Question: I want to Implement following field in symfony2 . It have 2 Radio Buttons, and they are styled like Switch using some bootstrap styling.
<URL>
above html and bootstrap snippet displays desired output
'''
<div class="btn-group btn-toggle" data-toggle="buttons">
<label class="btn btn-primary active">
<input type="radio" name="options" value="option1"> On
</label>
<label class="btn btn-default">
<input type="radio" name="options" value="option2" checked=""> Off
</label>
</div>
'''
which outputs

for this example to work it require tag inside tag.
but
'''
<radio>..</radio>
<label></label>
'''
how can I render '<radio>' tag inside '<label>' using symfony form builder?
for checkbox we use this code , but it displays normal radio group,
'''
->add('check', 'choice', array(
'choices' => array(
0 => 'On',
1 => 'Off'
),
'expanded' => true,
'multiple' => false,
'data' => 1
))
'''
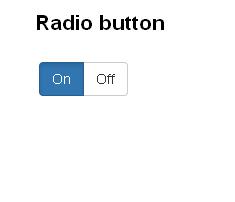
Answer: Read this:
<URL>
And look at this: <URL>